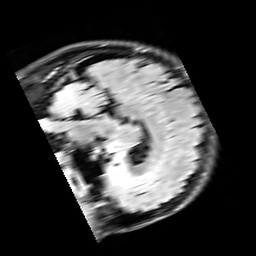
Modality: FLAIR
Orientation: sagittal
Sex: male
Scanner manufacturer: siemens
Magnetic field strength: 3 T
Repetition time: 10 s
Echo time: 0.09 s